Field crop: maize
Growth stage: 2
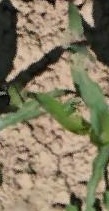
Species: maize